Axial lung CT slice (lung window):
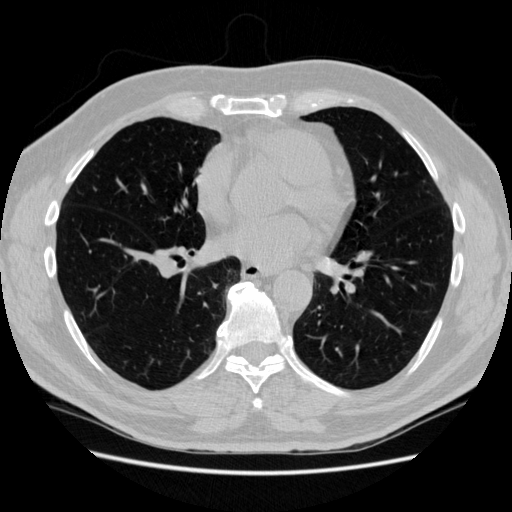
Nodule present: no